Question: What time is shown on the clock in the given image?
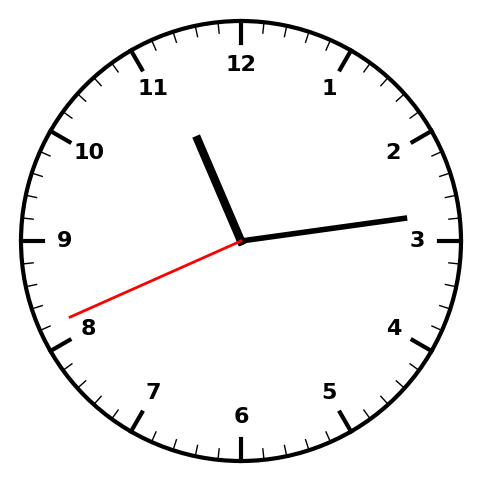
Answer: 11:13:41